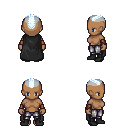
a pixel art fantasy rpg character, female body template, human, dark skin, black cape, metal pants, white cyan short mohawk hairstyle, leather bracers, black shoes, four views (front, back, left, right), 2x2 character sprite sheet, small pixel art, hard edges, no anti-aliasing